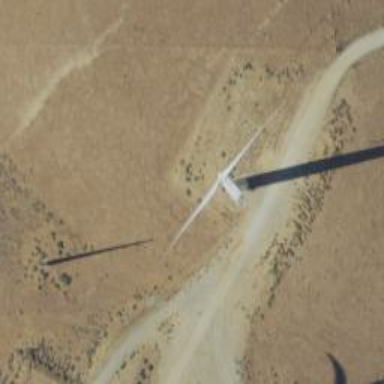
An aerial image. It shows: Wind generator powered by wind. The generator type is horizontal axis and it uses wind turbines.